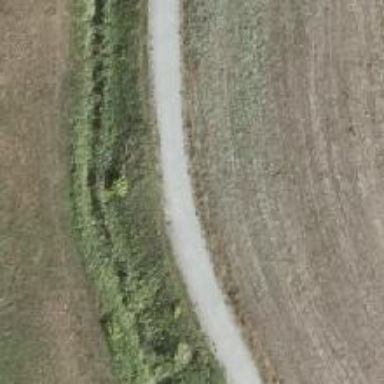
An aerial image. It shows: Compacted track with grade2 level.